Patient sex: M
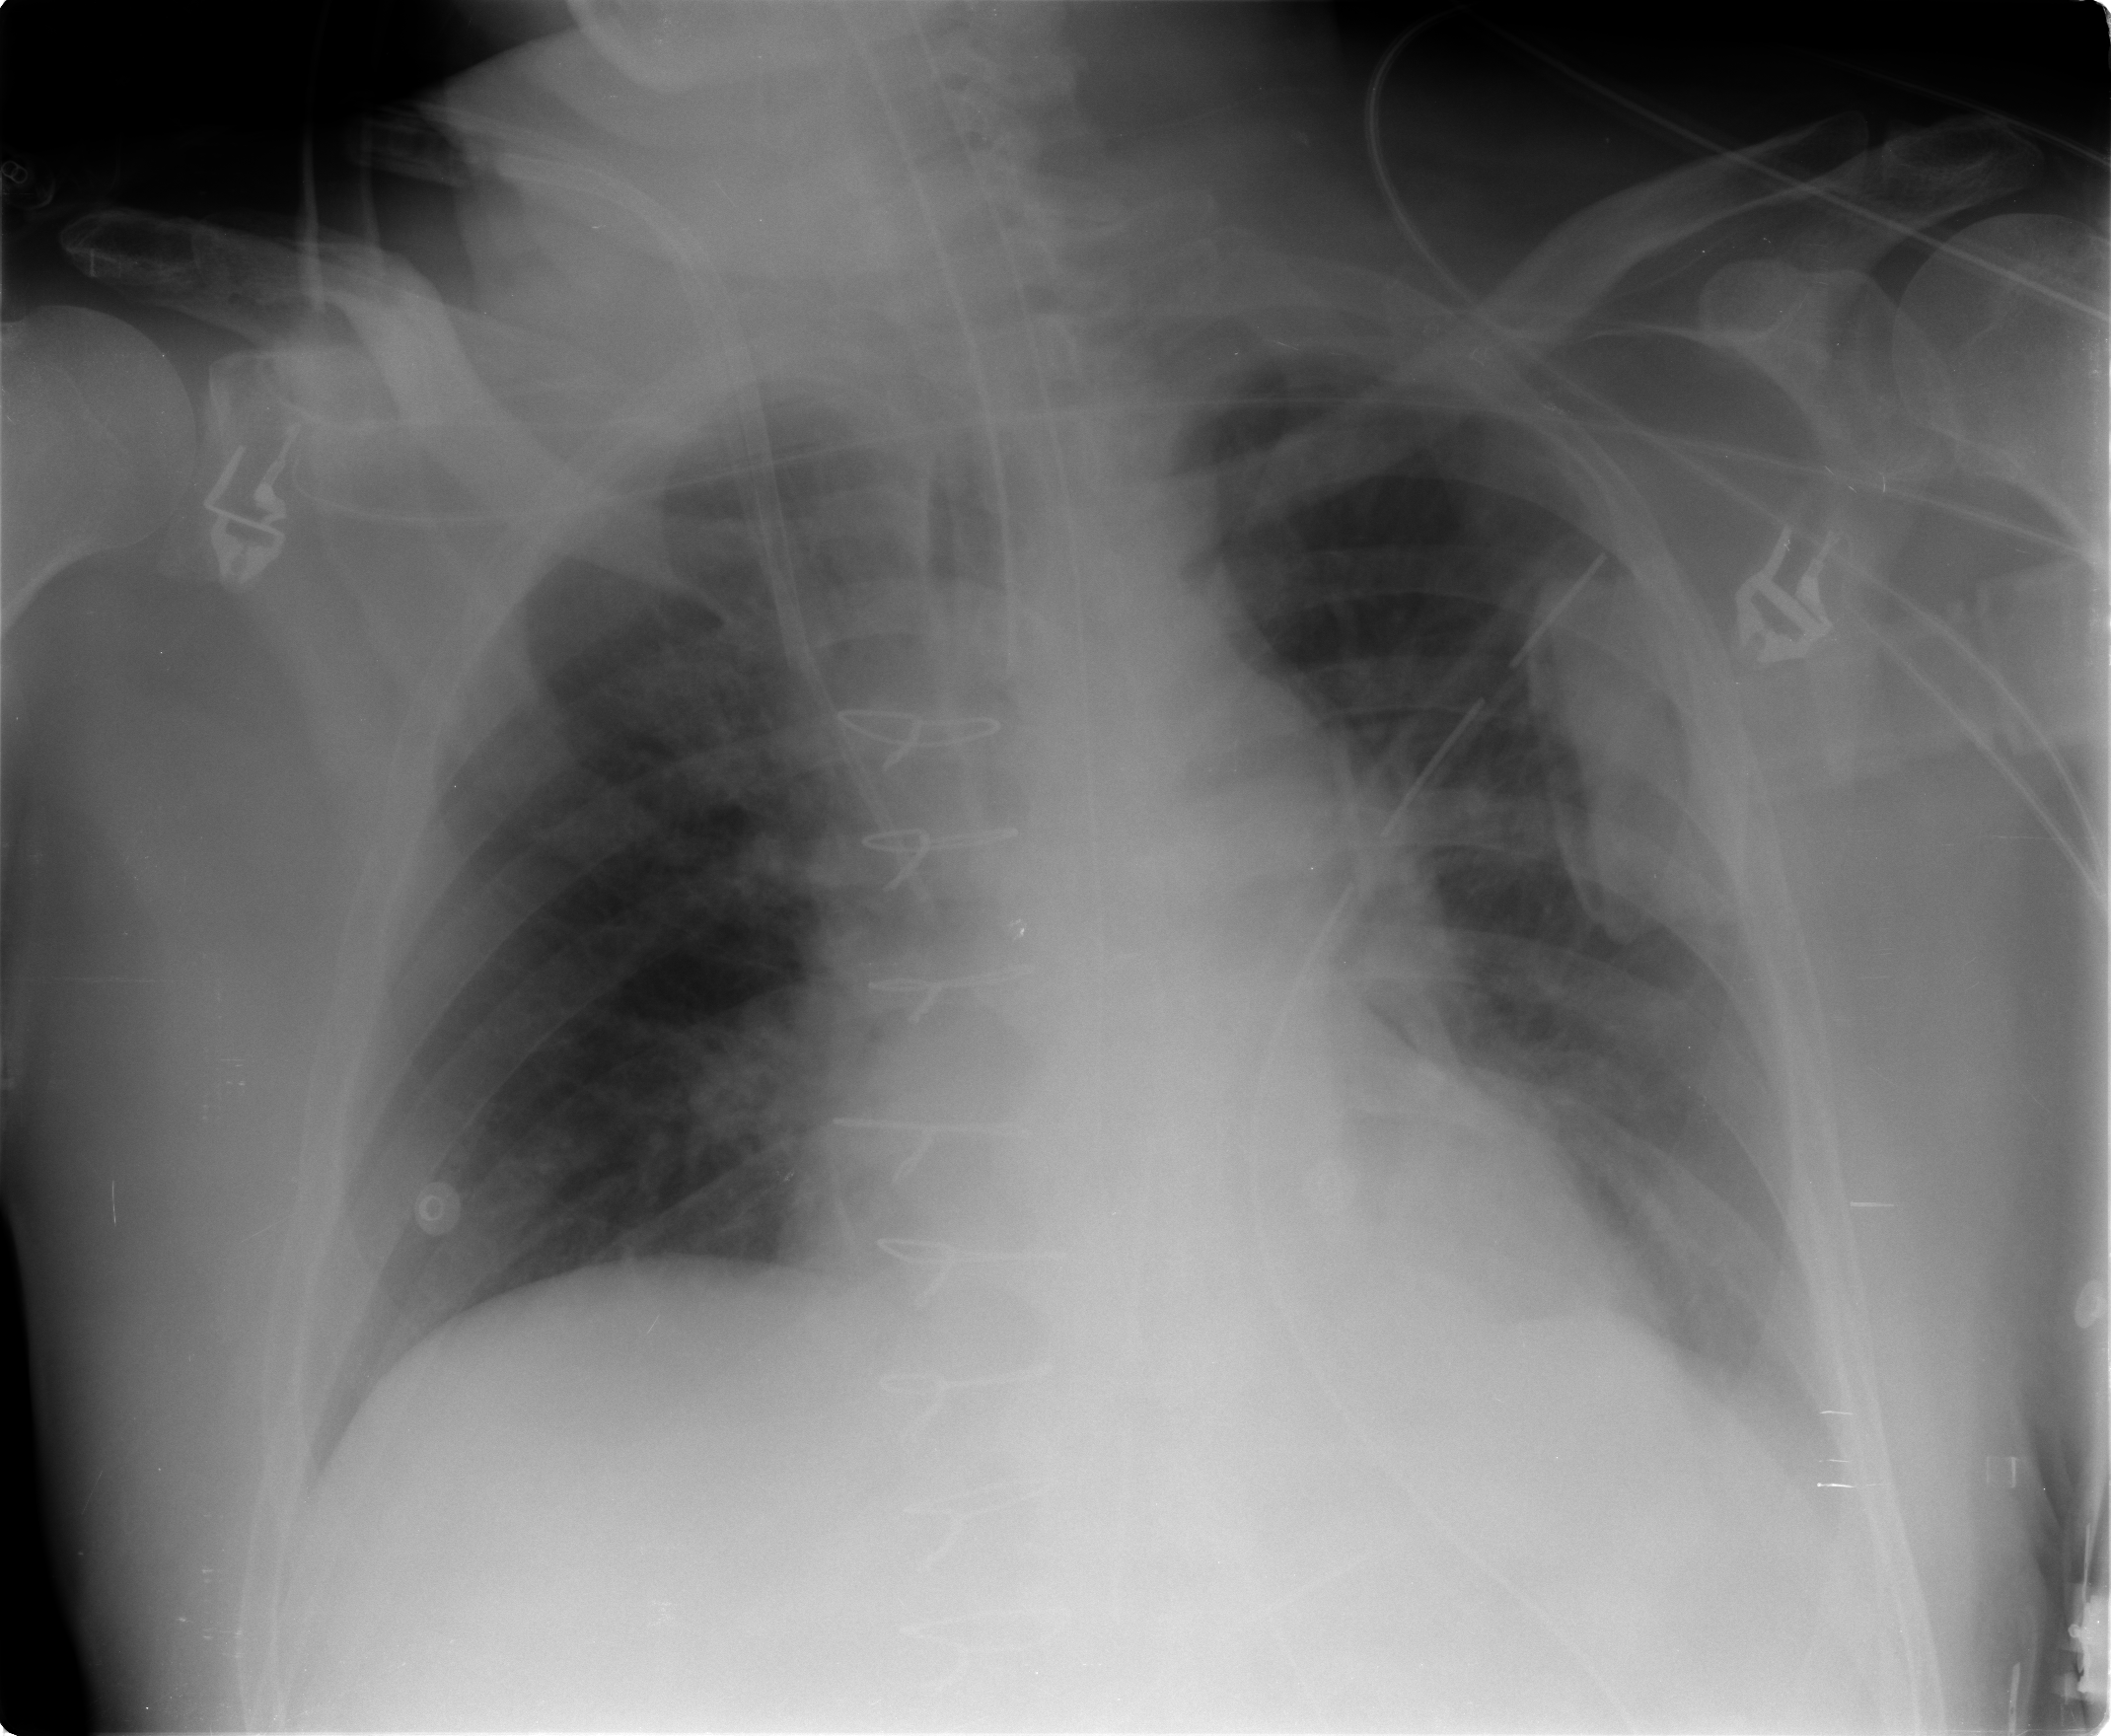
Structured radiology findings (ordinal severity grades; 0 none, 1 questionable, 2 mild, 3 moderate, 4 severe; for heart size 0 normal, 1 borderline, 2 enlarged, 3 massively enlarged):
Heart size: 2
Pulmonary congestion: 2
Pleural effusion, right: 0
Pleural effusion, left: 1
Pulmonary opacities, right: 1
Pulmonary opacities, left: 1
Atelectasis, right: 2
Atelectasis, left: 2